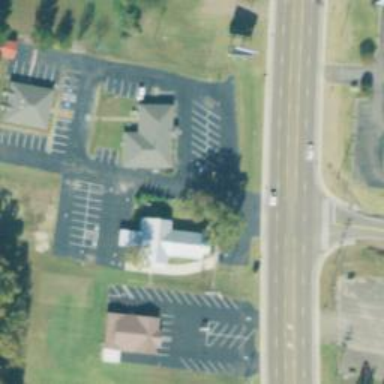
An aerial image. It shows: Asphalt driveway for service vehicles.